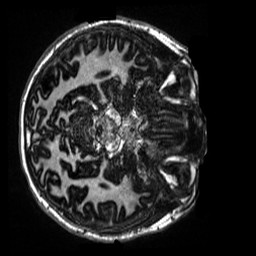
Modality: MP2RAGE
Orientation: axial
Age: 11
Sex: female
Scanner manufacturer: siemens
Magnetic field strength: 3 T
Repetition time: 4 s
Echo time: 0.00303 s